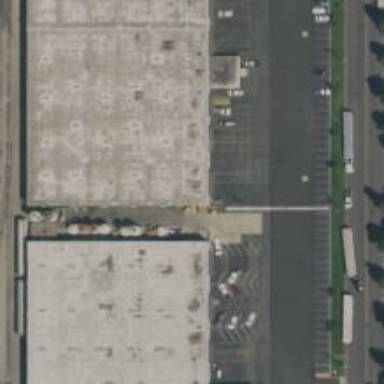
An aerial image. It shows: Warehouse building.